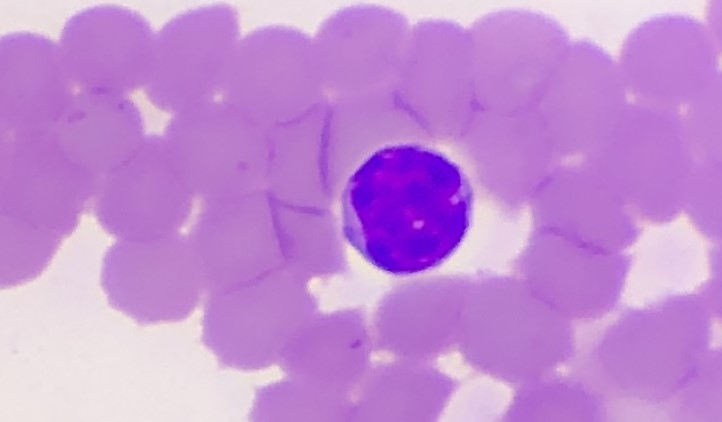
White blood cell type: Lymphocyte